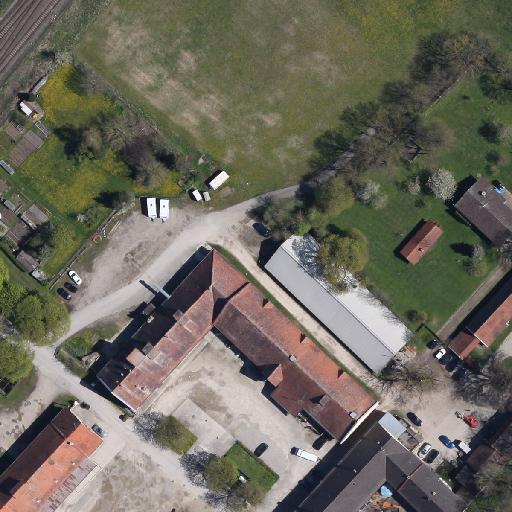
Referring expression: unpaved road